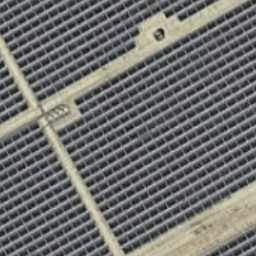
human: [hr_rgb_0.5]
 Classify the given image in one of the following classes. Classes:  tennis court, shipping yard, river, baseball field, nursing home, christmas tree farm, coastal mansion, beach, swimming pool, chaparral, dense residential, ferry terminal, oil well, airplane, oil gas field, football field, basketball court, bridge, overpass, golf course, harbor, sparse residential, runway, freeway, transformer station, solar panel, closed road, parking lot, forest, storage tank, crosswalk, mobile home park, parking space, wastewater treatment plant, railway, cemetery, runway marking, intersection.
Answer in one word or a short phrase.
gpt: solar panel